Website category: phone
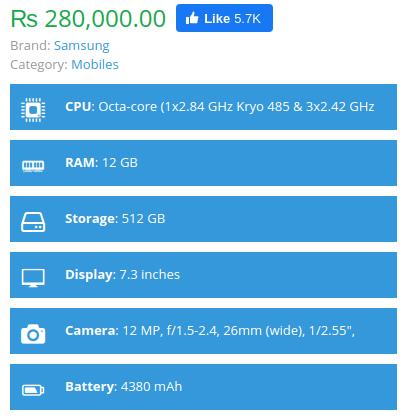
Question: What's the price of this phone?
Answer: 280,000.00

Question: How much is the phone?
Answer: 280,000.00

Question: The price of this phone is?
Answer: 280,000.00

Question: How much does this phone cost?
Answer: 280,000.00

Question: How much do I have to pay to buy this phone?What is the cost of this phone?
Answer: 280,000.00

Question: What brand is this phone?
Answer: Samsung

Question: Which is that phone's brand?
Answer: Samsung

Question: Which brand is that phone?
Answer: Samsung

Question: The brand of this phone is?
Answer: Samsung

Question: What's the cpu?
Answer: Octa-core (1x2.84 GHz Kryo 485 & 3x2.42 GHz Kryo 485 & 4x1.8 GHz Kryo 485)

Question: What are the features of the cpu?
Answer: Octa-core (1x2.84 GHz Kryo 485 & 3x2.42 GHz Kryo 485 & 4x1.8 GHz Kryo 485)

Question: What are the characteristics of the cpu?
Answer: Octa-core (1x2.84 GHz Kryo 485 & 3x2.42 GHz Kryo 485 & 4x1.8 GHz Kryo 485)

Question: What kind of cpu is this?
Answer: Octa-core (1x2.84 GHz Kryo 485 & 3x2.42 GHz Kryo 485 & 4x1.8 GHz Kryo 485)

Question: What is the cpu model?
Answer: Octa-core (1x2.84 GHz Kryo 485 & 3x2.42 GHz Kryo 485 & 4x1.8 GHz Kryo 485)

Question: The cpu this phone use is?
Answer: Octa-core (1x2.84 GHz Kryo 485 & 3x2.42 GHz Kryo 485 & 4x1.8 GHz Kryo 485)

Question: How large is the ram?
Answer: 12 GB

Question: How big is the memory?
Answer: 12 GB

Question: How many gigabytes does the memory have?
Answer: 12 GB

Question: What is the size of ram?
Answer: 12 GB

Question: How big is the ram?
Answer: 12 GB

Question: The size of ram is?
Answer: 12 GB

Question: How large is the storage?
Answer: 512 GB

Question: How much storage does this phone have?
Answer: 512 GB

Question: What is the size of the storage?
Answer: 512 GB

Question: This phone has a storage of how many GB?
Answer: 512 GB

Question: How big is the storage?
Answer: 512 GB

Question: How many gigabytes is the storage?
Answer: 512 GB

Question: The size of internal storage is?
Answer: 512 GB

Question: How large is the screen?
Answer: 7.3 inches

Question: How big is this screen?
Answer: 7.3 inches

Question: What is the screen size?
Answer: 7.3 inches

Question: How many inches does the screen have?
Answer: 7.3 inches

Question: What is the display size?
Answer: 7.3 inches

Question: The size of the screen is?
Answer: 7.3 inches

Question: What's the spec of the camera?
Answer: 12 MP, f/1.5-2.4, 26mm (wide), 1/2.55", 1.4m, Dual Pixel PDAF, OIS 12 MP, f/2.4, 52mm (telephoto), 1/3.6", 1.0m, AF, OIS, 2x optical zoom 16 MP, f/2.2, 12mm (ultrawide)

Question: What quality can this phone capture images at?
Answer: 12 MP, f/1.5-2.4, 26mm (wide), 1/2.55", 1.4m, Dual Pixel PDAF, OIS 12 MP, f/2.4, 52mm (telephoto), 1/3.6", 1.0m, AF, OIS, 2x optical zoom 16 MP, f/2.2, 12mm (ultrawide)

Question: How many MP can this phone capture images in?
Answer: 12 MP, f/1.5-2.4, 26mm (wide), 1/2.55", 1.4m, Dual Pixel PDAF, OIS 12 MP, f/2.4, 52mm (telephoto), 1/3.6", 1.0m, AF, OIS, 2x optical zoom 16 MP, f/2.2, 12mm (ultrawide)

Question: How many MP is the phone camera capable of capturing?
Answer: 12 MP, f/1.5-2.4, 26mm (wide), 1/2.55", 1.4m, Dual Pixel PDAF, OIS 12 MP, f/2.4, 52mm (telephoto), 1/3.6", 1.0m, AF, OIS, 2x optical zoom 16 MP, f/2.2, 12mm (ultrawide)

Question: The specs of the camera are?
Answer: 12 MP, f/1.5-2.4, 26mm (wide), 1/2.55", 1.4m, Dual Pixel PDAF, OIS 12 MP, f/2.4, 52mm (telephoto), 1/3.6", 1.0m, AF, OIS, 2x optical zoom 16 MP, f/2.2, 12mm (ultrawide)

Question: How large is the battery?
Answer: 4380 mAh

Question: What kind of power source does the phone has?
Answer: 4380 mAh

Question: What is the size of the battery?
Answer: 4380 mAh

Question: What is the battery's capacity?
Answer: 4380 mAh

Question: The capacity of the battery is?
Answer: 4380 mAh